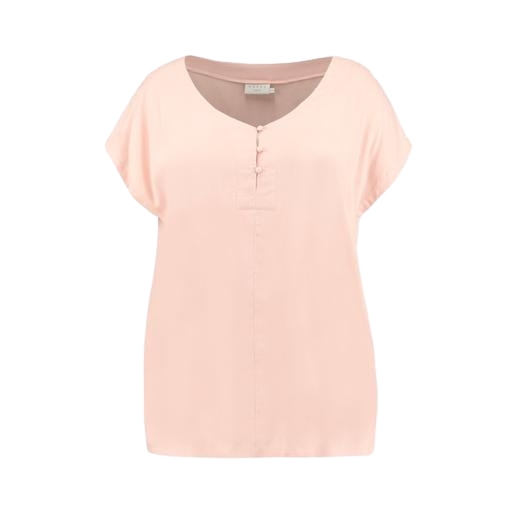
blush pleat front tee, short-sleeve top only macy, short-sleeved blouse, white background